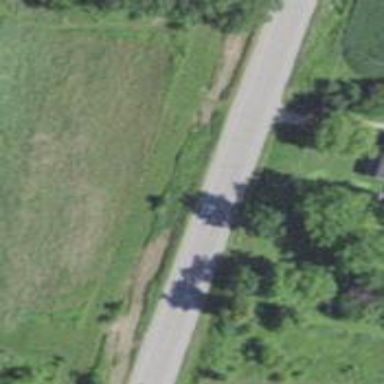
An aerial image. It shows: Secondary road.